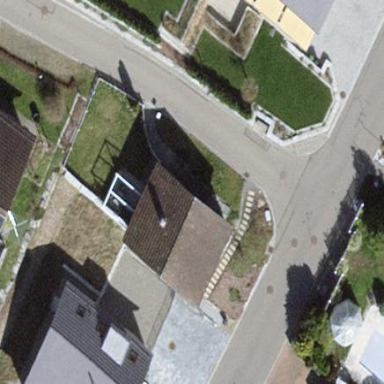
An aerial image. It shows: Building with tile roof.